Question: I am trying see how merging in svn can be made easy.
This <URL> mentions that external tools can be used for merging.
Can vim be used as the external merge tool?
Some additional requirements:
1. Files should be split horizontally/vertically to give a better view.
2. Window titles should be set appropriately.
e.g: as in

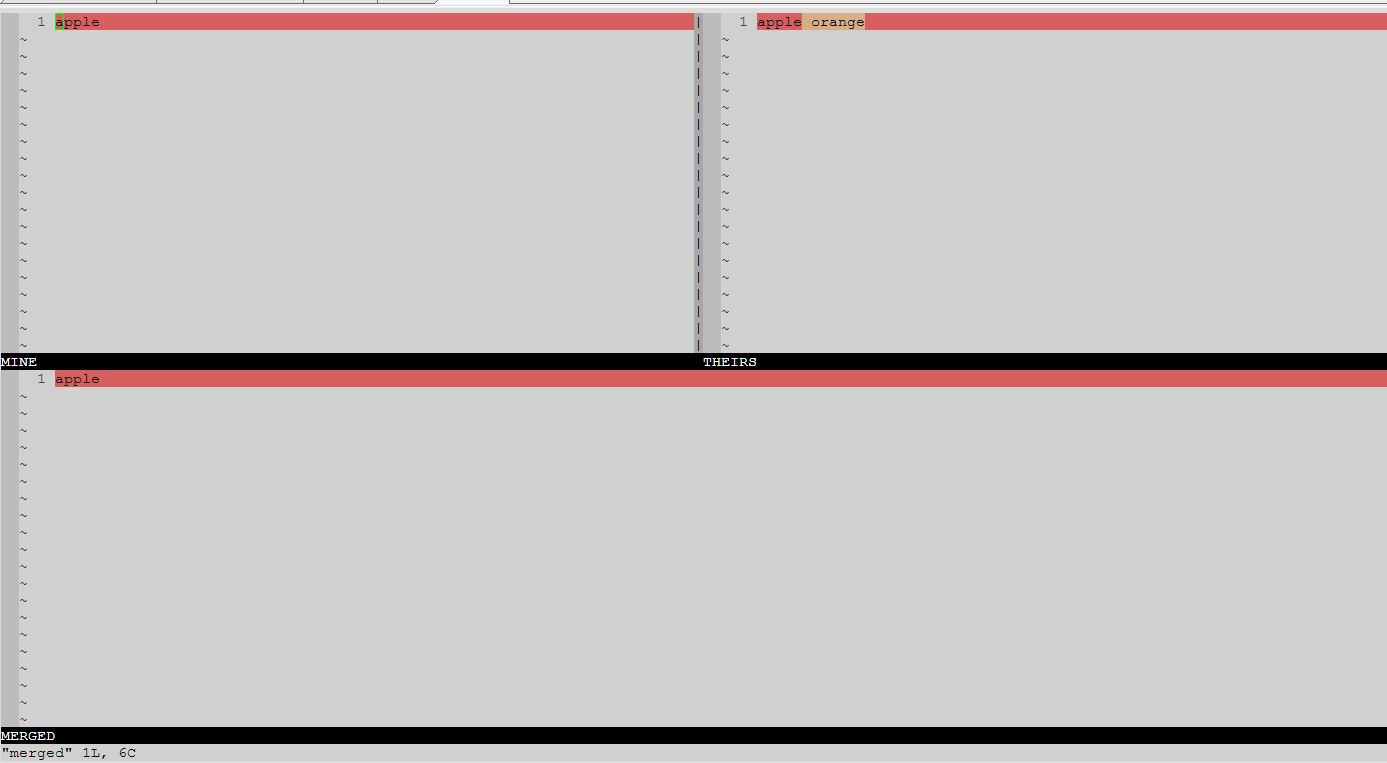
Answer: Step 1:
Save the following script, e.g: merger.sh:
'''
#!/bin/sh
#
BASE=${1}
THEIRS=${2}
MINE=${3}
MERGED=${4}
WCPATH=${5}
vimdiff $MINE $THEIRS -c ":botright split $MERGED" -c ":diffthis" -c "setl statusline=MERGED | wincmd W | setl statusline=THEIRS | wincmd W | setl statusline=MINE"
'''
Step 2:
Edit '.subversion/config' and add following line:
'''
merge-tool-cmd = /path/to/merger.sh
'''
Step 3:
When you get following options during svn merge command, select option ''l''.
This is to launch external tool to resolve conflicts.
'''
Conflict discovered in 'main.h'.
Select: (p) postpone, (df) diff-full, (e) edit,
(mc) mine-conflict, (tc) theirs-conflict,
(s) show all options: l
'''
Step 4:
Now vim will be opened in diff mode with 3 files - mine, theirs and merged.
Make the required changes in the merged file, and do save and exit (':wqa').
Step 5:
Now below options will appear again, select ''r'' (to accept the merged version) now.
'''
Select: (p) postpone, (df) diff-full, (e) edit,
(mc) mine-conflict, (tc) theirs-conflict,
(s) show all options: r
'''